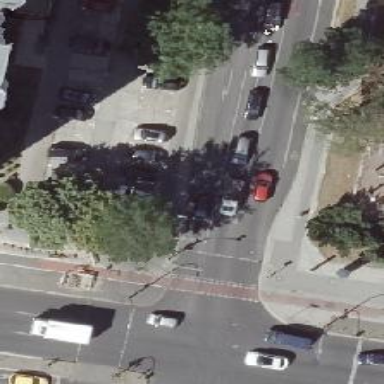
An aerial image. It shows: Road with traffic signals.